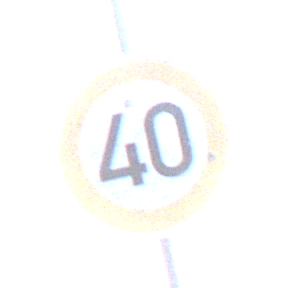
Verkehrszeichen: Geschwindigkeit40
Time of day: SunriseSunset
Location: Outdoor (Nature)
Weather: PartlyCloudy
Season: NotSpecified
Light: Natural